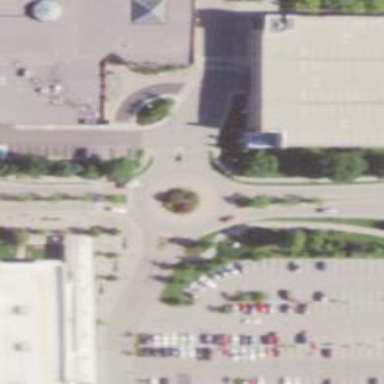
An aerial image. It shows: Tertiary road leading to roundabout.